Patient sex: M
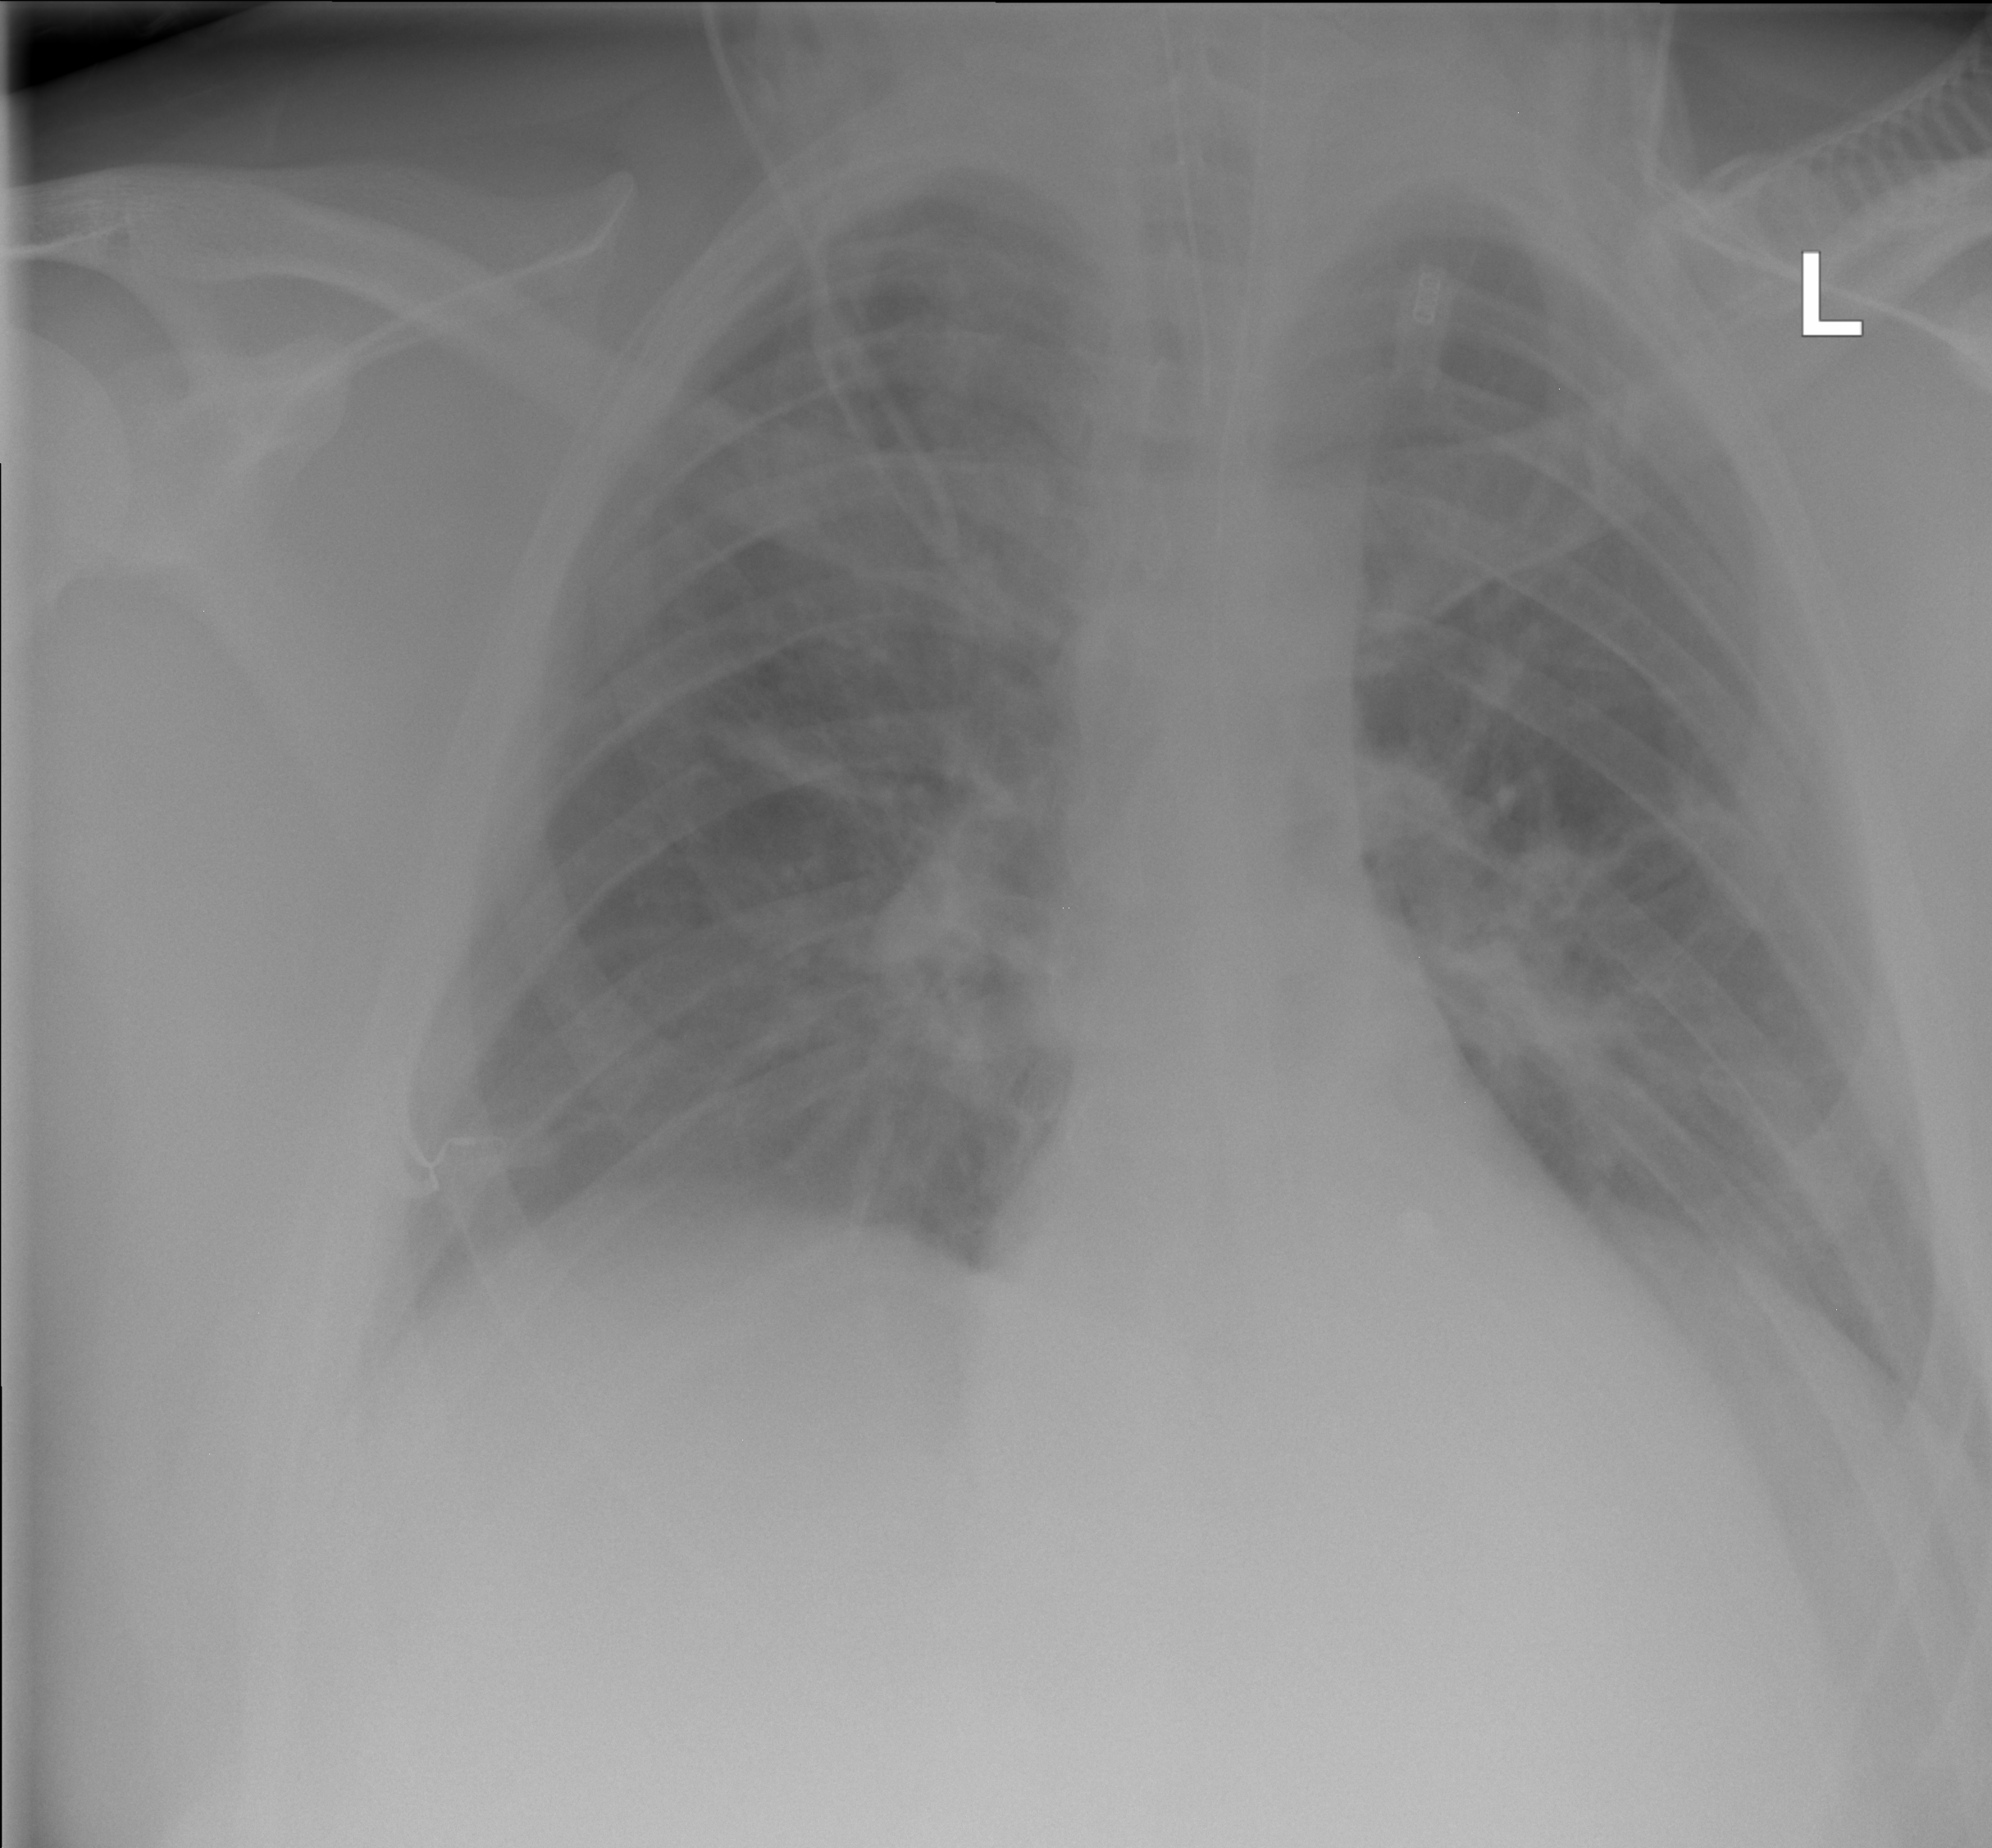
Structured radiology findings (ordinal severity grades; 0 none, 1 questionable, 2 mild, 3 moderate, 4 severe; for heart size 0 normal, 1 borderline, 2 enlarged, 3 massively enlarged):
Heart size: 0
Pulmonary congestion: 0
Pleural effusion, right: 0
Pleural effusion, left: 0
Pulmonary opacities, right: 2
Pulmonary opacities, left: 2
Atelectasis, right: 0
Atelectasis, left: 0